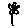
Label: flower